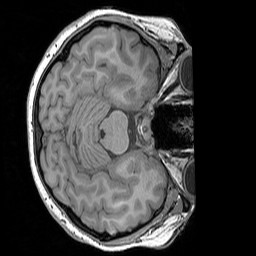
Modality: T1w
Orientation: axial
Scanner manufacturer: siemens
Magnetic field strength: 3 T
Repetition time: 1.83 s
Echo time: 0.00303 s